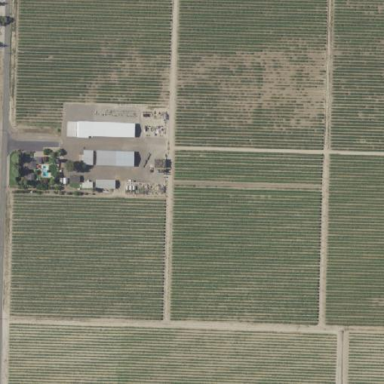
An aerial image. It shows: Vineyard.